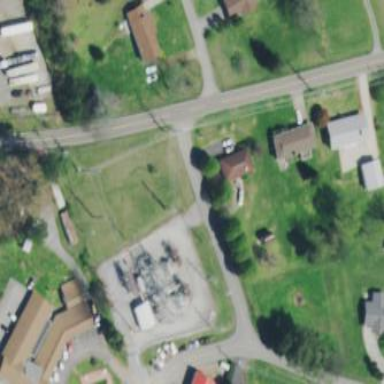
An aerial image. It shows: Distribution-level power substation.